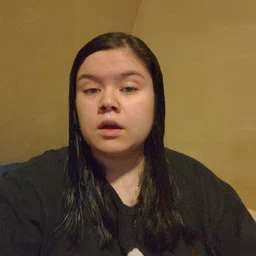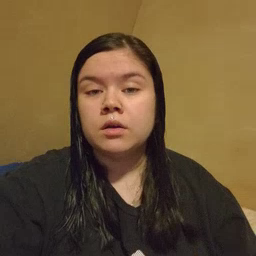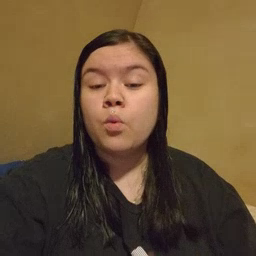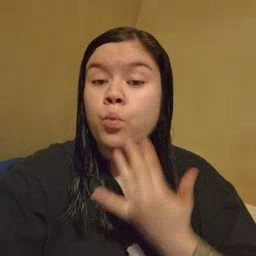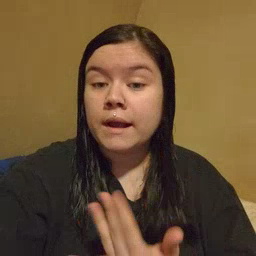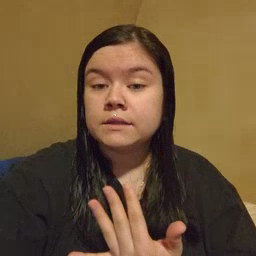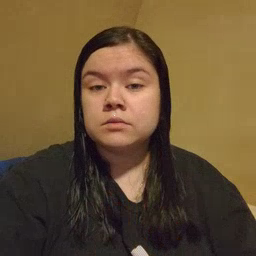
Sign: wait